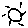
Label: sun